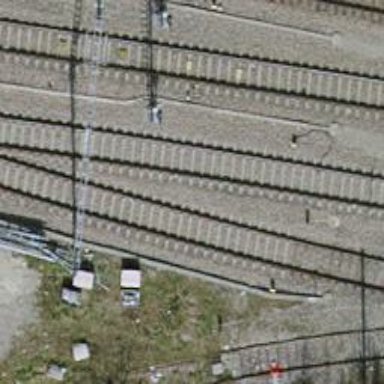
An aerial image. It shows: Railway siding with one electrified track and contact line.